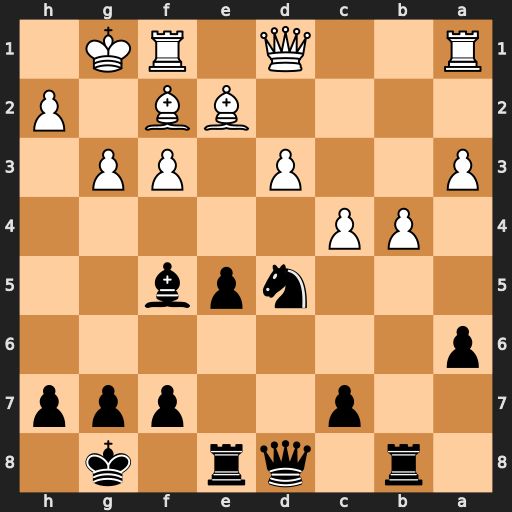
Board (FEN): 1r1qr1k1/2p2ppp/p7/3npb2/1PP5/P2P1PP1/4BB1P/R2Q1RK1
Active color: b
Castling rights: -
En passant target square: -
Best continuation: Nc3 Qc2 Nxe2+ Qxe2 Bxd3